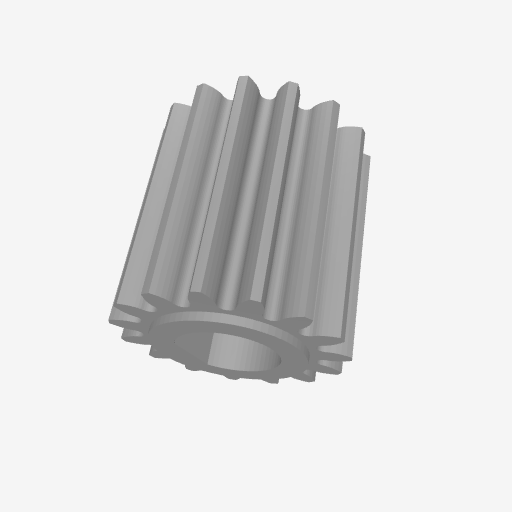
Part: PinionGear6DID15T